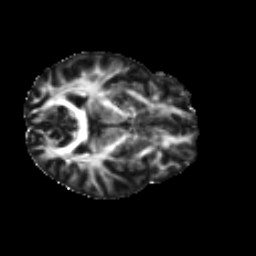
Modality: FA
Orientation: axial
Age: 52
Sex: female
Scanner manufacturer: ge
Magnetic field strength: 3 T
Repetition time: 7.8 s
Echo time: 0.0606 s